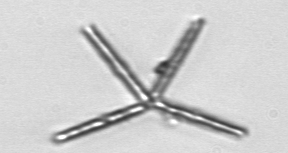
Label: Thalassionema